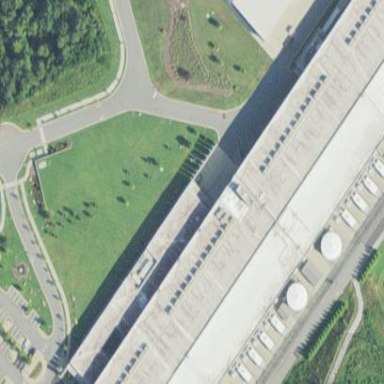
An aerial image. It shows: Data center building.